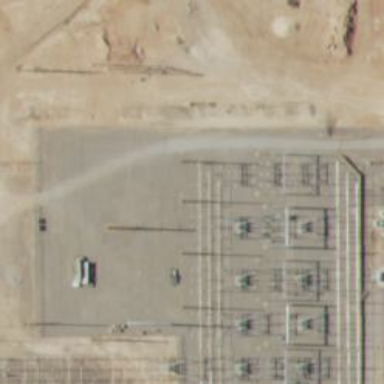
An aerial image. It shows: Switch for power supply.